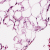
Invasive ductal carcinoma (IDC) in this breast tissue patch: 0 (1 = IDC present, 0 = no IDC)